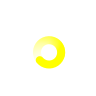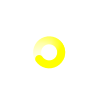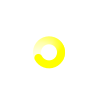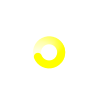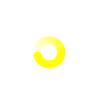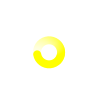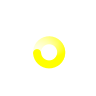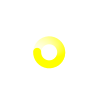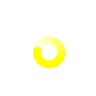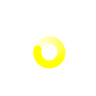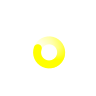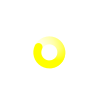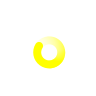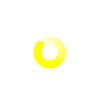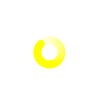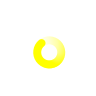
Cursor type: progress
OS/theme: linux-notwaita
Variant: black